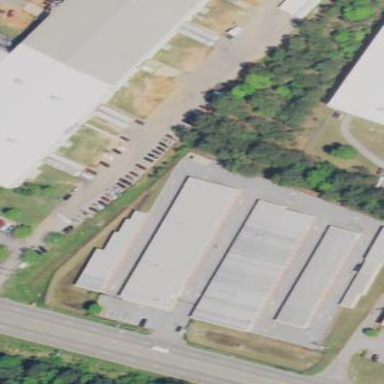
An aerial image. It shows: Building that serves as storage rental shop.